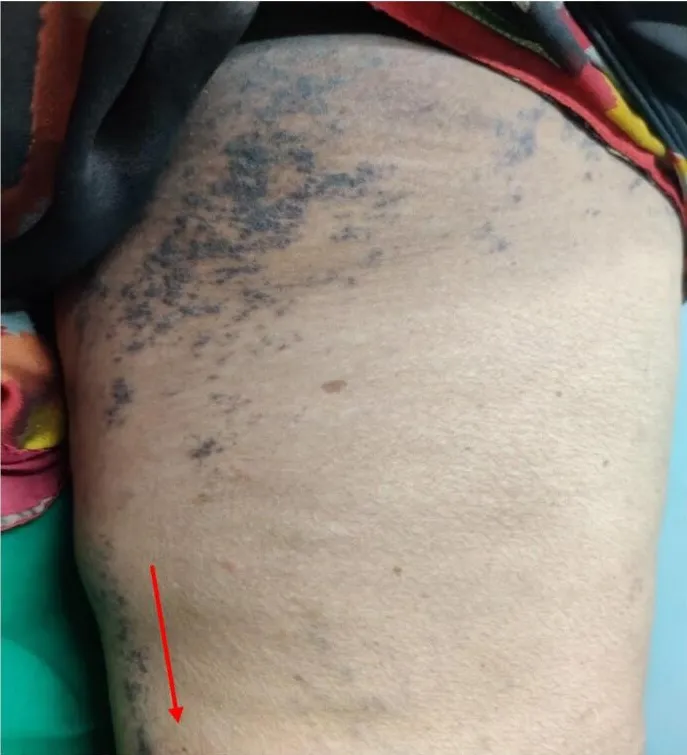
B: Well-defined macules and papules over the left inner thigh reaching the left mid-calf area.
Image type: medical_photograph (skin_photograph)